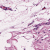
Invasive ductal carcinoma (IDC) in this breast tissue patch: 0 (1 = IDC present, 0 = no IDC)